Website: walmart
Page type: payment
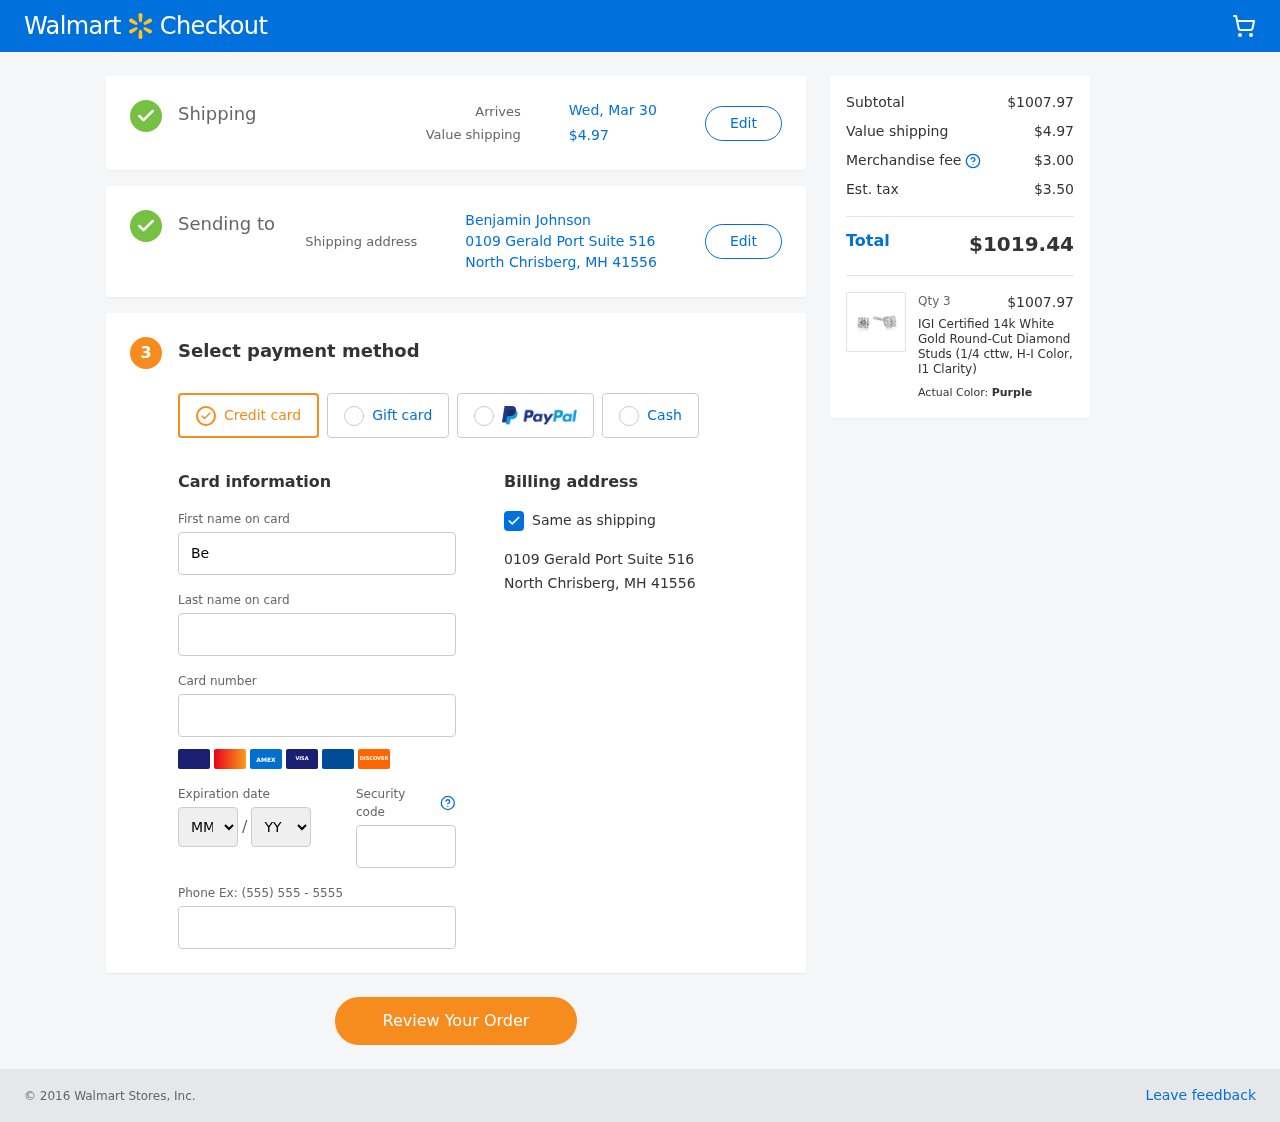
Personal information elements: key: PII_CARD_EXPIRY_MONTH
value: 02
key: PII_CARD_EXPIRY_YEAR
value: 30
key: PII_CITY_STATE_ZIP
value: North Chrisberg, MH 41556
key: PII_FULLNAME
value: Benjamin Johnson
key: PII_STREET
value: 0109 Gerald Port Suite 516
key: PII_FIRSTNAME
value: Benjamin
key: PII_LASTNAME
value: Johnson
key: PII_CARD_NUMBER
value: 3790 9242 6285 730
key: PII_CARD_CVV
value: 4053
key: PII_PHONE
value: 8096214757
Product elements: key: PRODUCT1_NAME
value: IGI Certified 14k White Gold Round-Cut Diamond Studs (1/4 cttw, H-I Color, I1 Clarity)
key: PRODUCT1_PRICE
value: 335.99
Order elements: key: ORDER_DELIVERY_DATE
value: Wed, Mar 30
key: ORDER_SHIPPING_COST
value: $4.97
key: ORDER_SUBTOTAL
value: $1007.97
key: ORDER_MERCHANDISE_FEE
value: $3.00
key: ORDER_TAX
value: $3.50
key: ORDER_TOTAL
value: $1019.44
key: ORDER_NUM_ITEMS
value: Qty 3